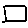
Label: square